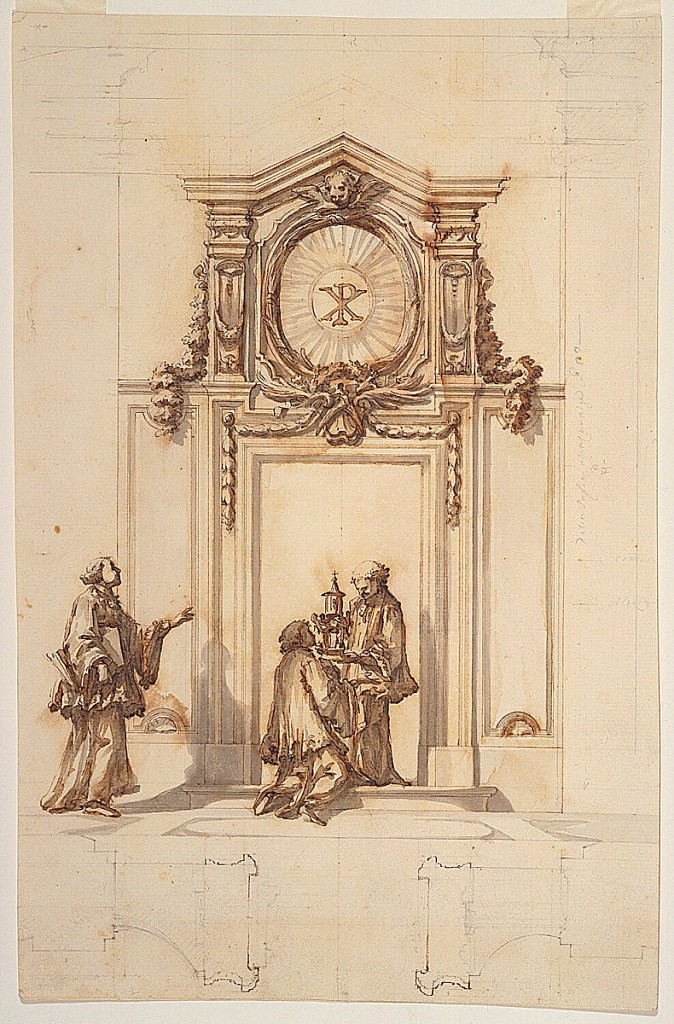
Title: Design for a Doorway to the Sacristy of St. Peter's, Rome
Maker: Carlo Marchionni, Italian, 1702–1786
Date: ca. 1778
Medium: Pen and brown ink, brush and brown, gray wash, graphite on cream laid paper
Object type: Drawing
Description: Doorframe is surmounted by a pointed attic pediment, enclosing a medallion, in the center of which is the symbol of Christ (the Chi Rho) amidst a glory of rays. It is framed by palm branches and moldings. On top is a winged cherub's head. A priest standing in the doorway holds a reliquary before a kneeling cleric. Another cleric approaches from the left. Below are two plans.